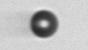
Label: bead